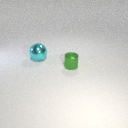
large cyan metal sphere to the left of small green metal cylinder